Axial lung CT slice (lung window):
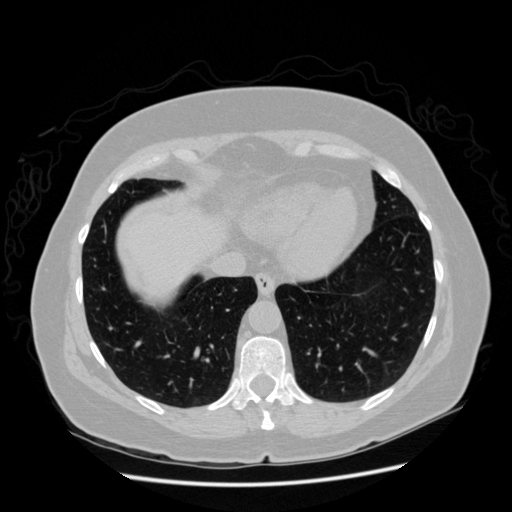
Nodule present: no